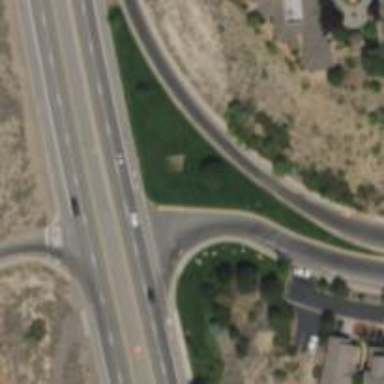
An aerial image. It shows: Primary link highway with separate asphalt sidewalk.